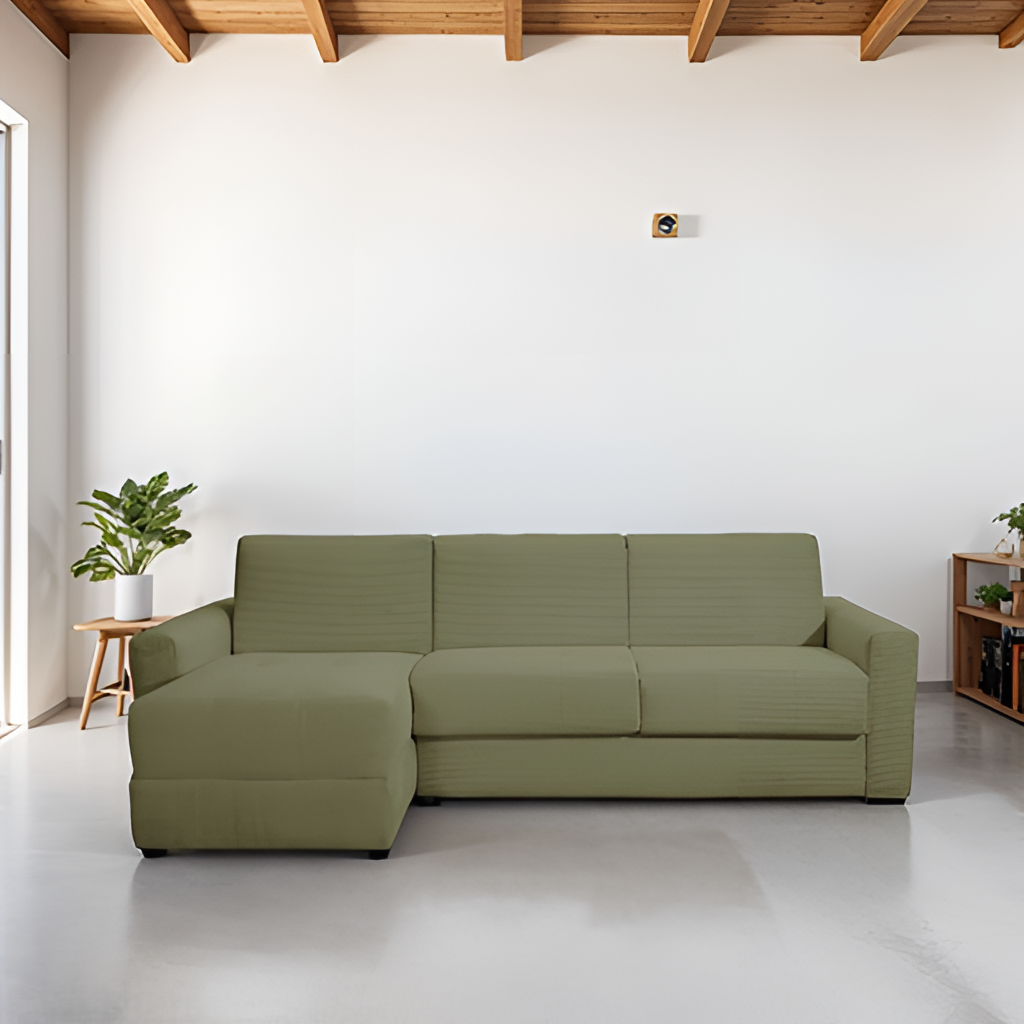
fabric sectional sofa, living room, paint wallpaper, with solid pattern, minimalist, gray concrete flooring, with smooth pattern